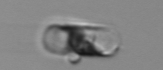
Label: Guinardia_delicatula